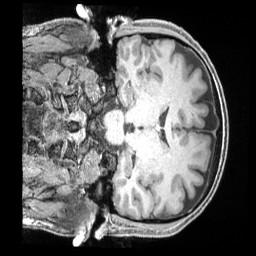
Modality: T1w
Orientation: coronal
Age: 39
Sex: male
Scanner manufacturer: siemens
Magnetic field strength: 3 T
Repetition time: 2 s
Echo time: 0.00211 s